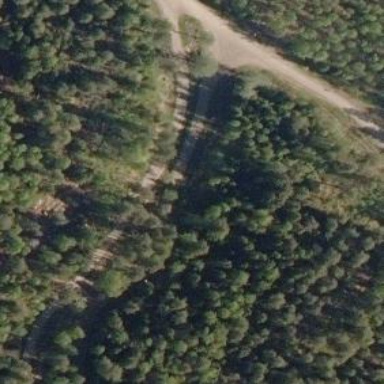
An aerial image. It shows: Asphalt service road catered for Nordic skiing. The ski trail is of intermediate difficulty level and maintained for classic and skating styles.